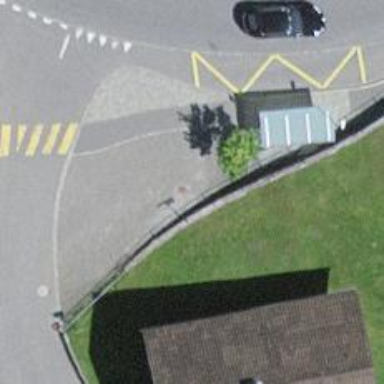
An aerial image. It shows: Orange guidepost providing information.